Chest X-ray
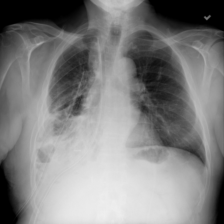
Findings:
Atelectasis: negative
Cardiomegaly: negative
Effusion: negative
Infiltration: negative
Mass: negative
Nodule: negative
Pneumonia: negative
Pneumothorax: negative
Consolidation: negative
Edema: negative
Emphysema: negative
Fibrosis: negative
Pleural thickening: negative
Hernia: negative